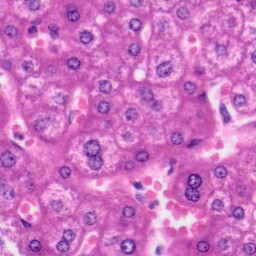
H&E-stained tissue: Liver